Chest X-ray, PA view. Patient: 69 years old, sex M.
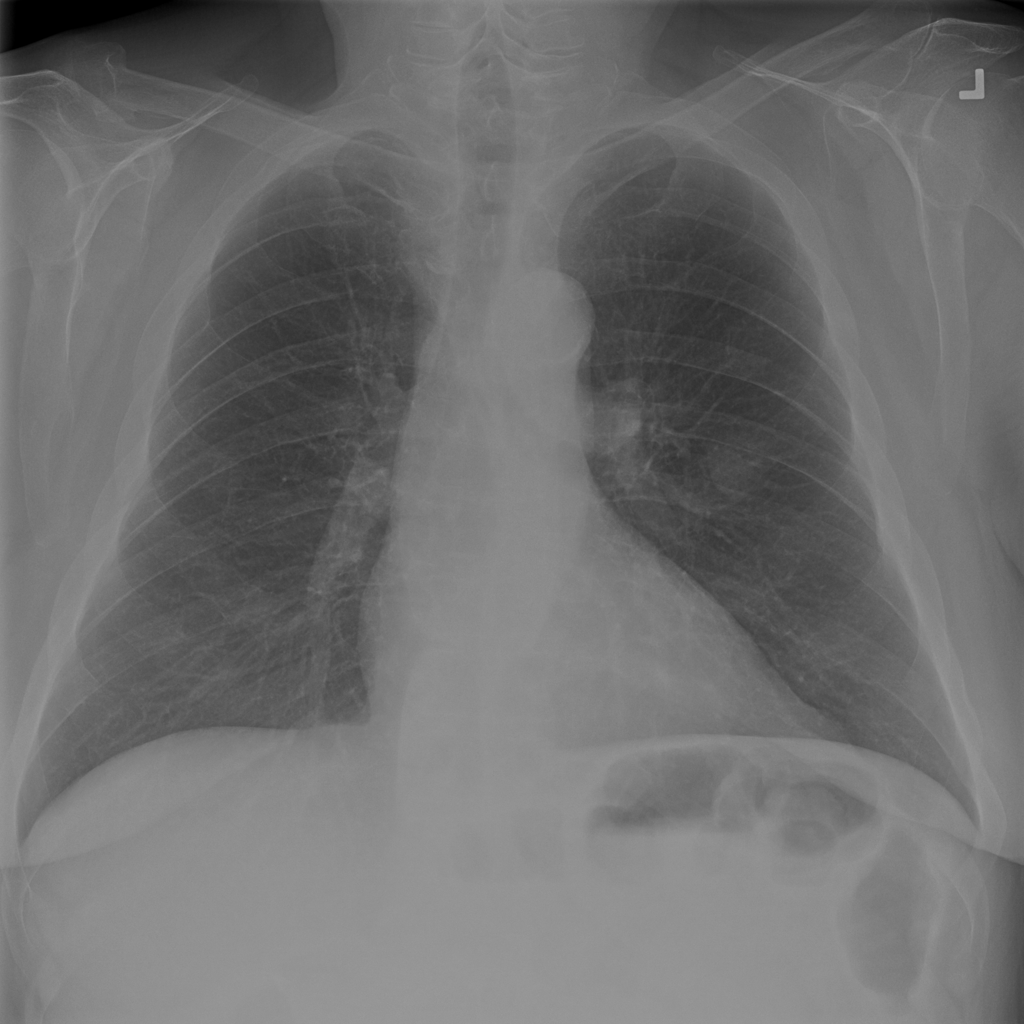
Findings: No Finding